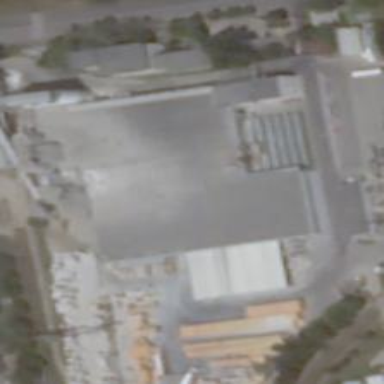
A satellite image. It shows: Industrial building.